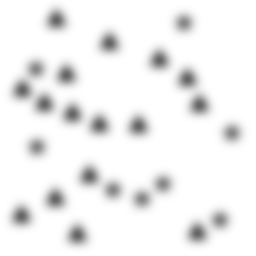
Squares: 0
Triangles: 16
Stars: 8
Total shapes: 24